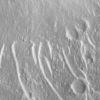
Label: not_dusty